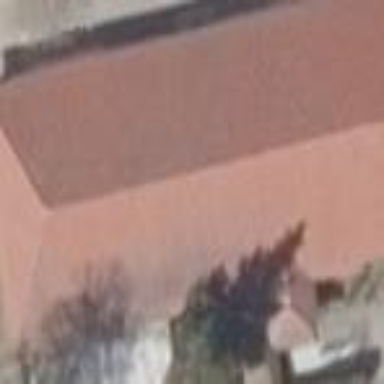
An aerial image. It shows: Kindergarten building.